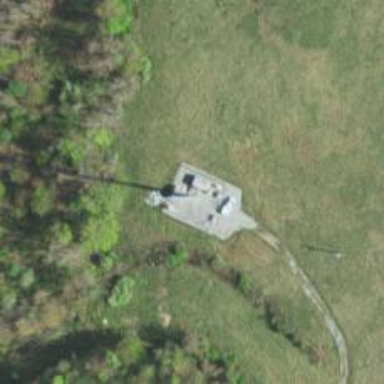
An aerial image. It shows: Man-made mast used for communication purposes.